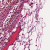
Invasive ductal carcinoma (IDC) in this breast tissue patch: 0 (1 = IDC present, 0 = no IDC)